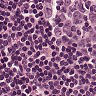
Metastatic tissue present: no